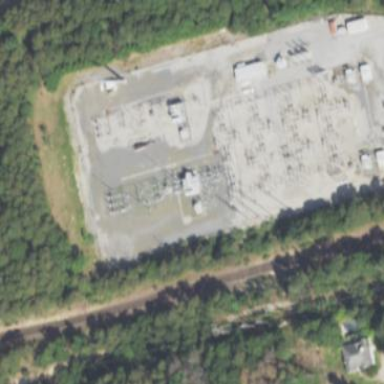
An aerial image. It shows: Power substation.